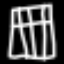
Label: diamond